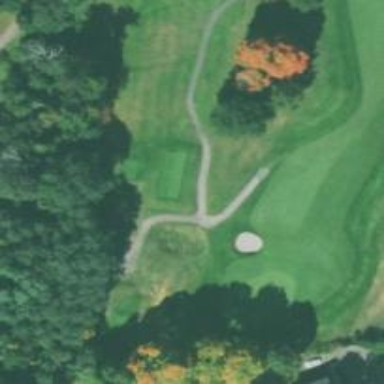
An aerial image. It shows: Path designated for golf carts.